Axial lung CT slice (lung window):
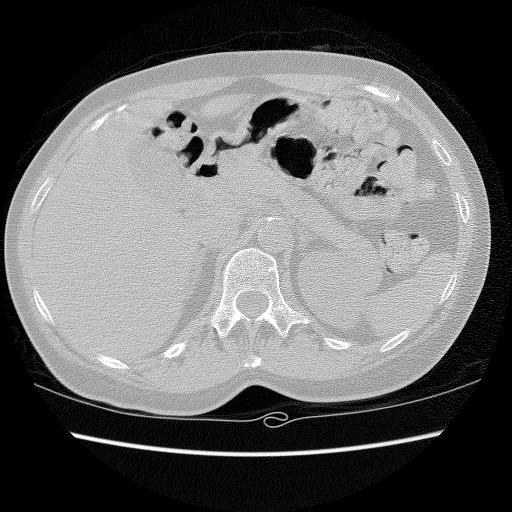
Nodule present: no